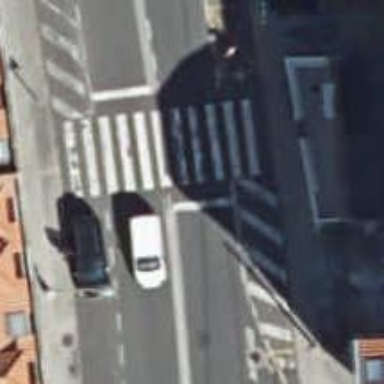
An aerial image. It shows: Marked road crossing.